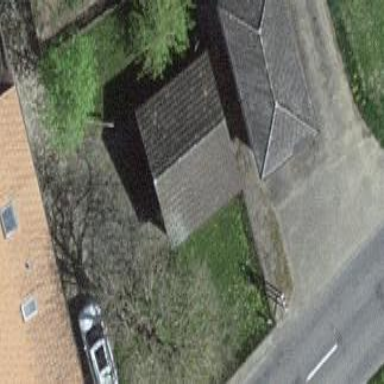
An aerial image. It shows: Garage building.